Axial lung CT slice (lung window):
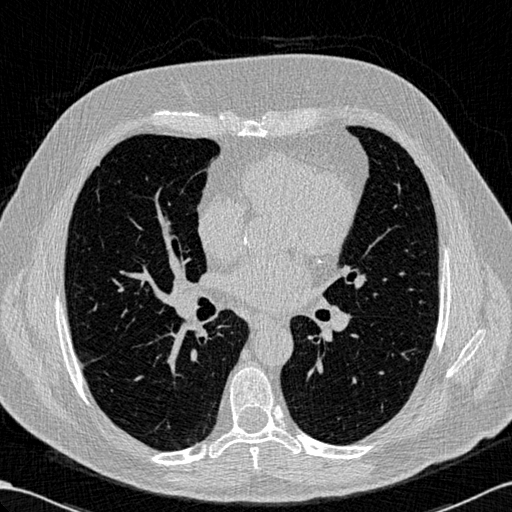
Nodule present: no